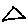
Label: triangle